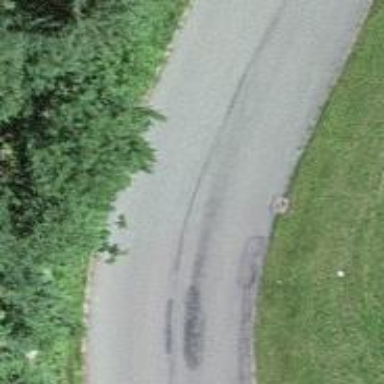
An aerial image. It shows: Unclassified road with asphalt surface.